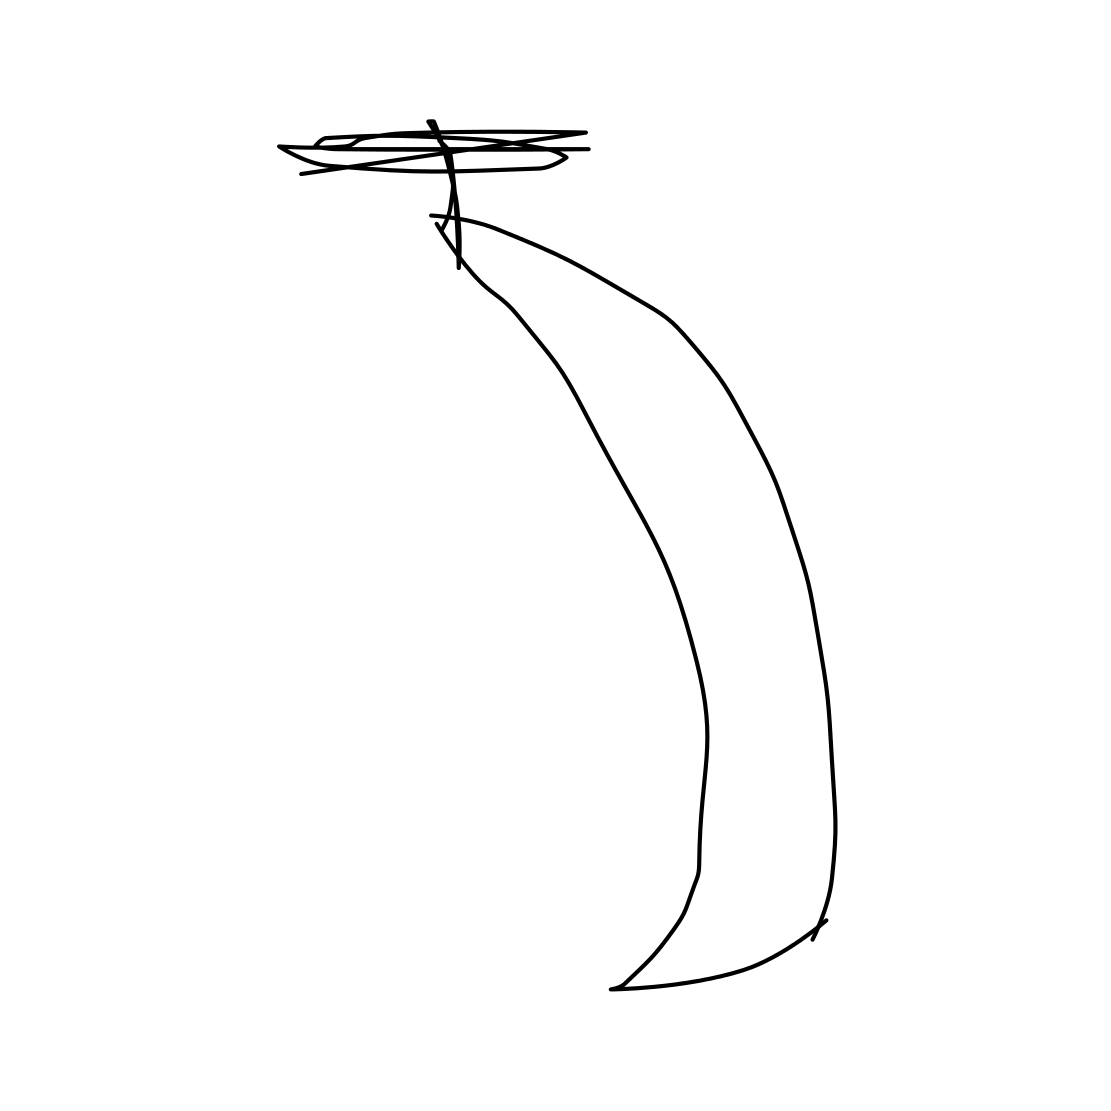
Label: banana